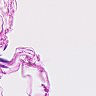
Metastatic tissue present: no